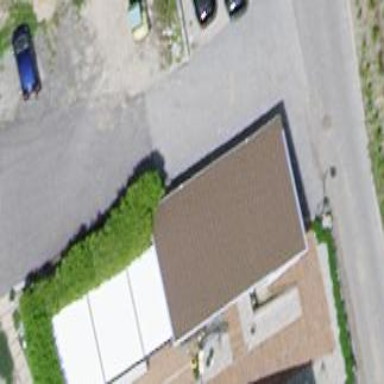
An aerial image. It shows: Garage building.